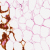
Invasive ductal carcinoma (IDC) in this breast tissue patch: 0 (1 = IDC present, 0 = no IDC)